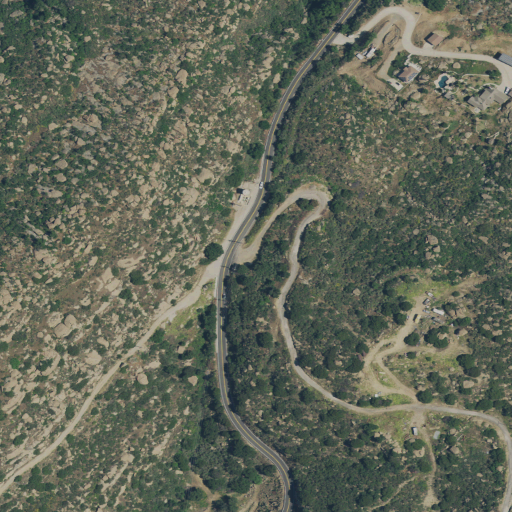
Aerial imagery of gap in California named Pioneer Pass containing shrub, open development, and low intensity development